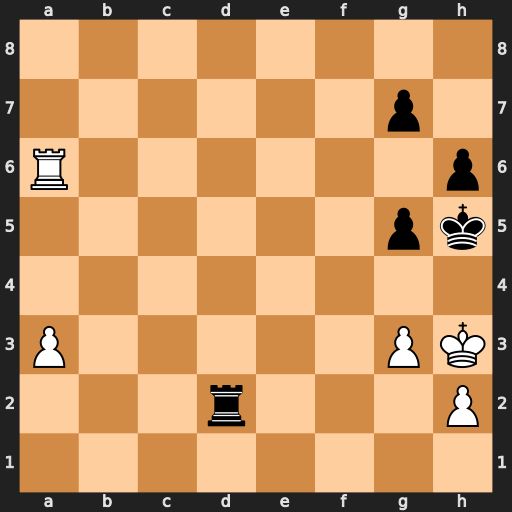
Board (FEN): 8/6p1/R6p/6pk/8/P5PK/3r3P/8
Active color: w
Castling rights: -
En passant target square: -
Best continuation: g4#